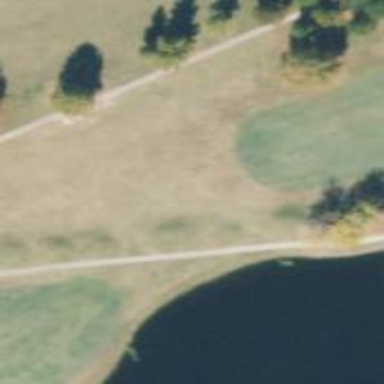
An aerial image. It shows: Service road designated as golf cart path.